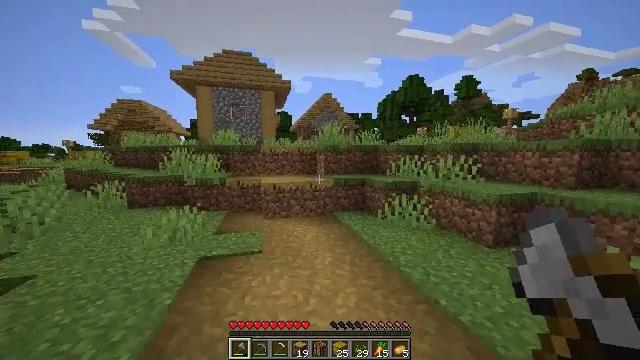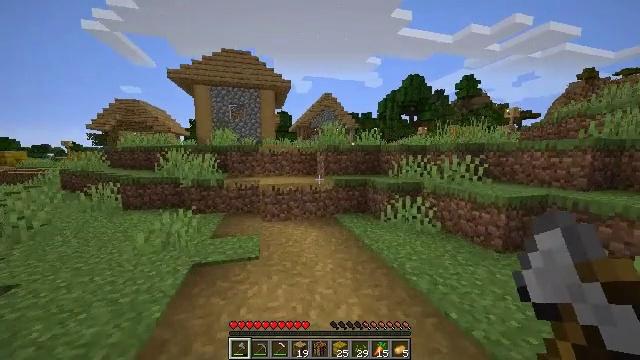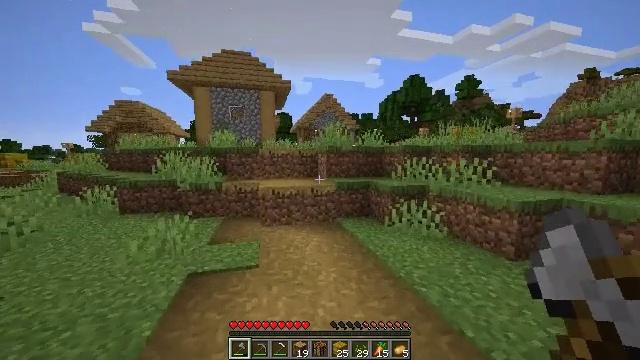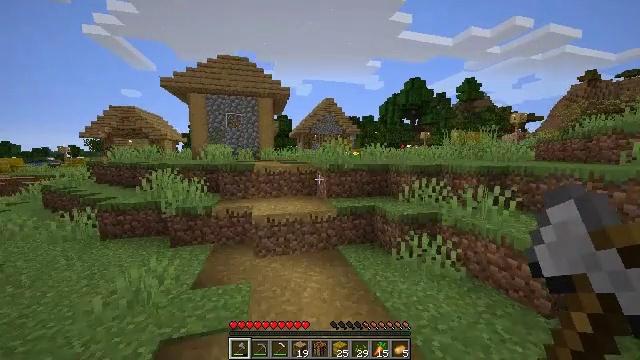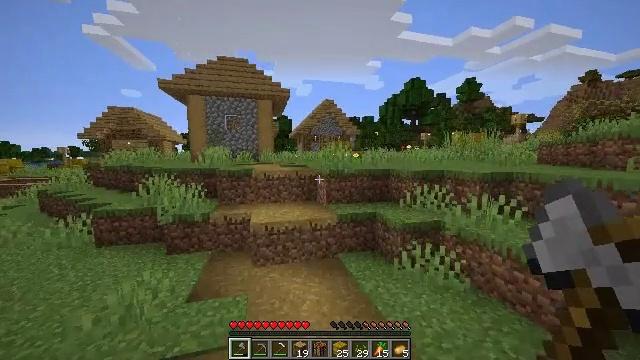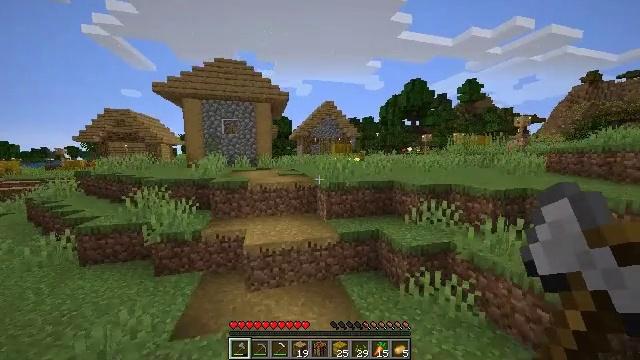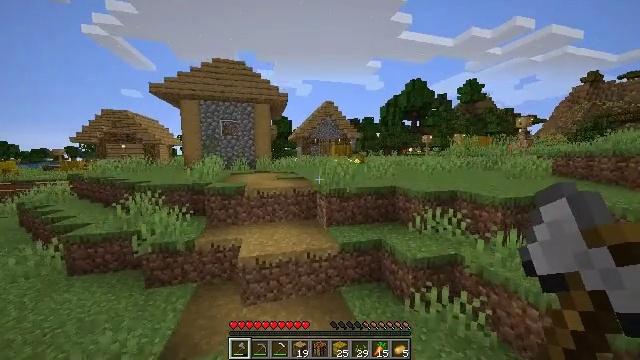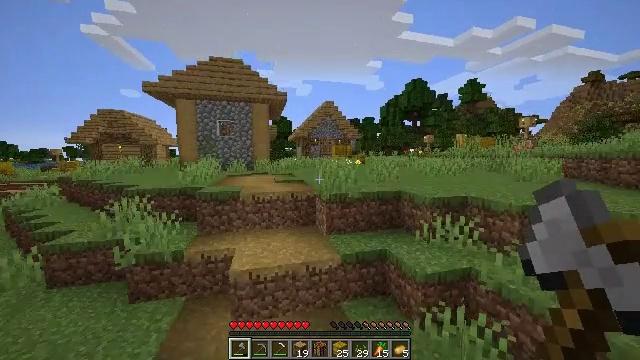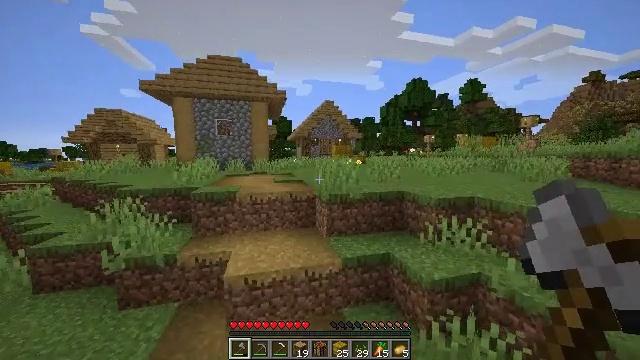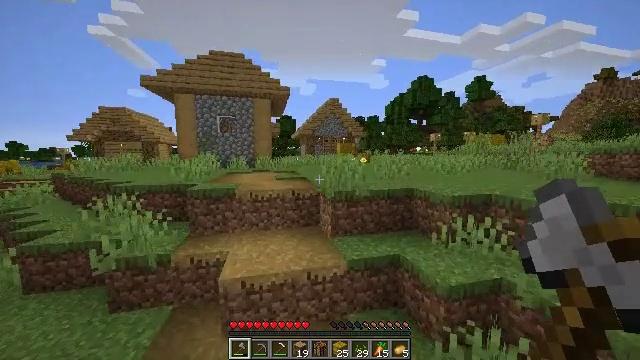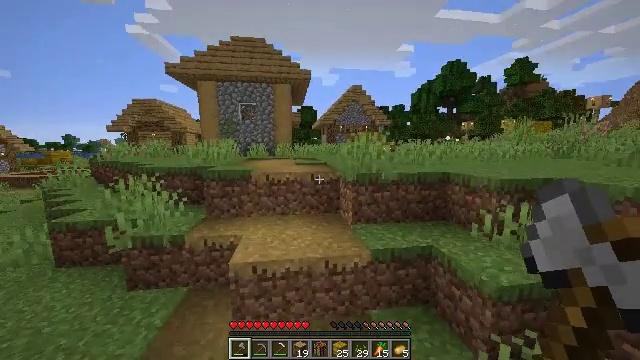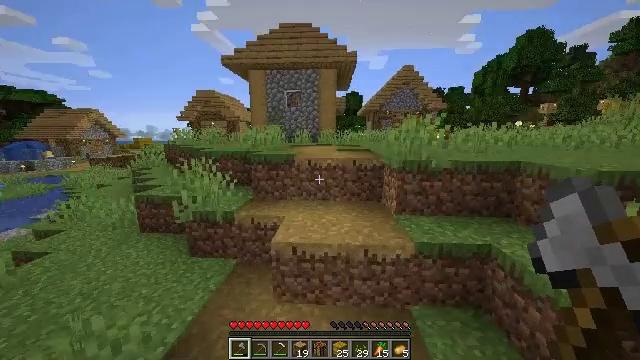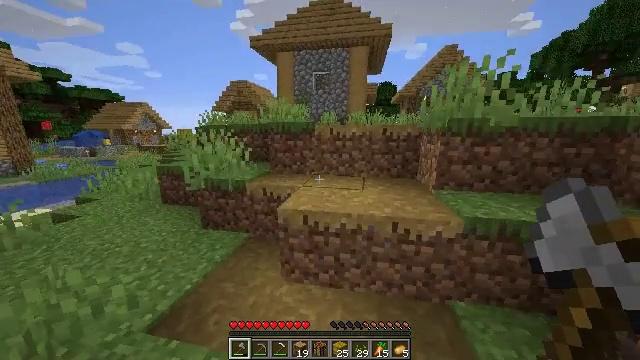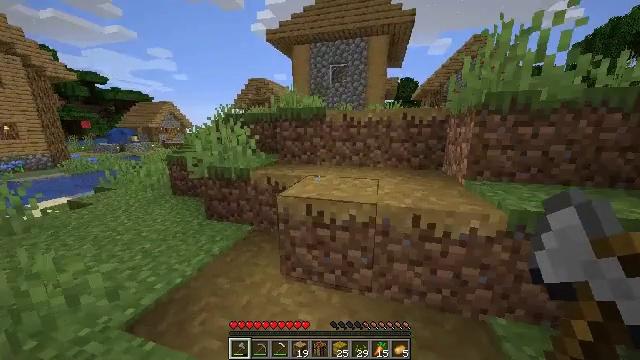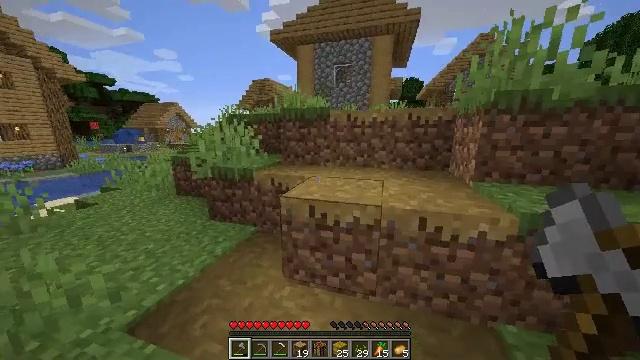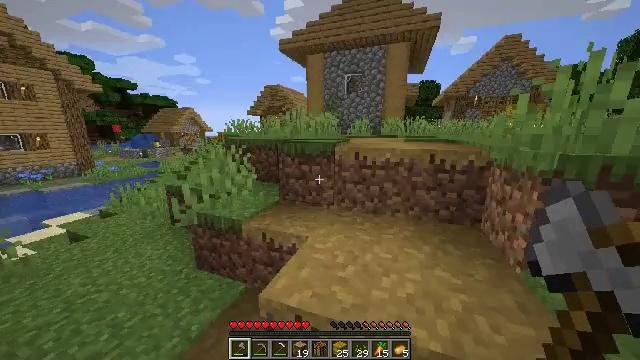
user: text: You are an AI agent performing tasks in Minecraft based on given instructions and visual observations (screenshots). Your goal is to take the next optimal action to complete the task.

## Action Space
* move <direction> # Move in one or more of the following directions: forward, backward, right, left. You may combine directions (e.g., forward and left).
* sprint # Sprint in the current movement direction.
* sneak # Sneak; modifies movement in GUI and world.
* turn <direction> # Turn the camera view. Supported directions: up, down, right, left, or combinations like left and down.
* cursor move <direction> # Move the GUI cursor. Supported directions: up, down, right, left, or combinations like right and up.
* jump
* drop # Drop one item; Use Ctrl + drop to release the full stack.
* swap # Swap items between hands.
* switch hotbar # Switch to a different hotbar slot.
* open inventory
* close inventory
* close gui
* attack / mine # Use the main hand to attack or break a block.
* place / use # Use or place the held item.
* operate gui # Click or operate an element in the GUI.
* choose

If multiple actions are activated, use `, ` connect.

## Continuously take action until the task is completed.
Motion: motion action
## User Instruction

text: Trim the tree by mining oak leaves.
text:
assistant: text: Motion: move forward, sprint
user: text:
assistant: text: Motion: move forward, sprint, jump
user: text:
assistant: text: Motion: move forward, sprint, jump
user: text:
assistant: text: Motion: move forward, sprint, jump
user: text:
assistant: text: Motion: move forward, sprint, jump
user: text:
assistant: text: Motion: move forward, sprint, jump
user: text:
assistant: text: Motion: move forward, sprint, jump
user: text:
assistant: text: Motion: move forward, sprint, jump
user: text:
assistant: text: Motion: move forward, sprint, turn left, jump
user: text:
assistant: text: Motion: move forward, sprint, turn left and down, jump
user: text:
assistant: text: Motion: move forward, sprint, turn left and down, jump
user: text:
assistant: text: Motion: move forward, sprint, turn left and down, jump
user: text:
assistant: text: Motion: move forward, sprint, turn left, jump
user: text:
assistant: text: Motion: move forward, sprint, turn left, jump
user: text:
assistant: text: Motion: move forward, sprint, turn left, jump
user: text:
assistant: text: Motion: move forward, sprint, turn left, jump
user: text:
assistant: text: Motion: move forward, sprint, turn left and down, jump
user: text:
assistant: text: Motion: move forward, sprint, turn left, jump
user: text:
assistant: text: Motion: move forward, sprint, jump
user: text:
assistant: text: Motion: move forward and move right, sprint, jump
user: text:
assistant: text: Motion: move forward and move right, sprint, jump
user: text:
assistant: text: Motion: move forward and move right, sprint, jump
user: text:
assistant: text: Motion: move forward and move right, sprint, jump
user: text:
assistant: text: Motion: move forward and move right, sprint, turn right and up, jump
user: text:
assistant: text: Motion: move forward and move right, sprint, turn right and up, jump
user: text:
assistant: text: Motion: move forward and move right, sprint, jump
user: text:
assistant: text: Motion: move forward and move right, sprint, jump
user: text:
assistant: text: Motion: move forward and move right, sprint, jump
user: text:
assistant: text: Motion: move forward and move right, sprint, jump
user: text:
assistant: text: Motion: move forward and move right, sprint, jump